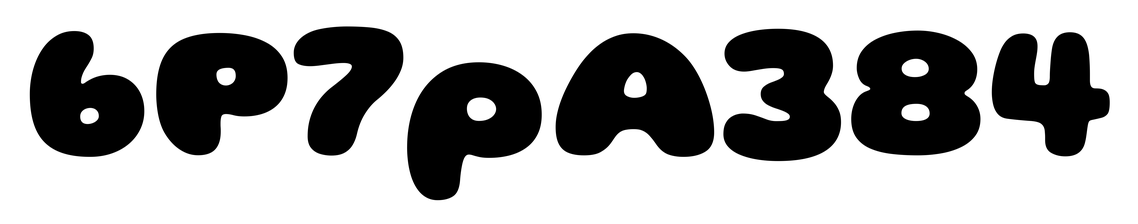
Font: Gluten_Black